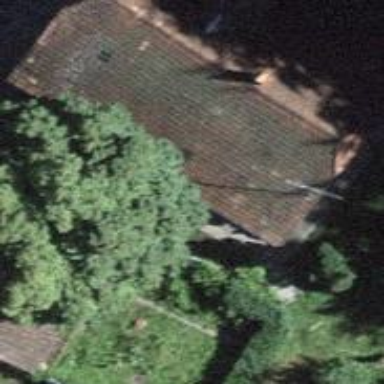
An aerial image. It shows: Farm building.